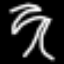
Label: palm tree